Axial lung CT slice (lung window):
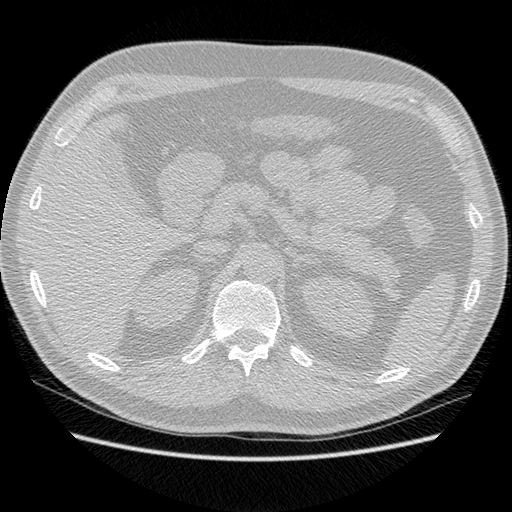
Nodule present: no